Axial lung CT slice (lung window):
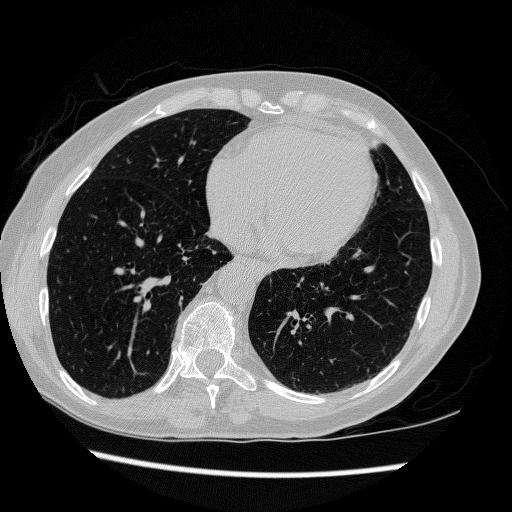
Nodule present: yes
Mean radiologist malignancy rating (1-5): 3